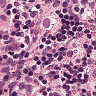
Metastatic tissue present: no